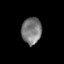
Tissue: skin
Cell type: Epithelial cells
Senescence score: 0.2804
Nuclear area (px): 526
Mean DAPI intensity: 120.694